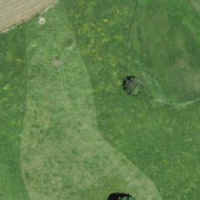
EUNIS habitat code: 24
Species observed at this site:
Parnassia palustris